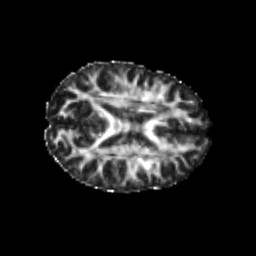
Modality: FA
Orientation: axial
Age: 22
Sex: female
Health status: healthy
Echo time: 0.074 s